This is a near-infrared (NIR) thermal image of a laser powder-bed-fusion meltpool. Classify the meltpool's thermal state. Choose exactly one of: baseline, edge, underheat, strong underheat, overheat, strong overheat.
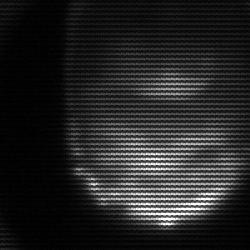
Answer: edge